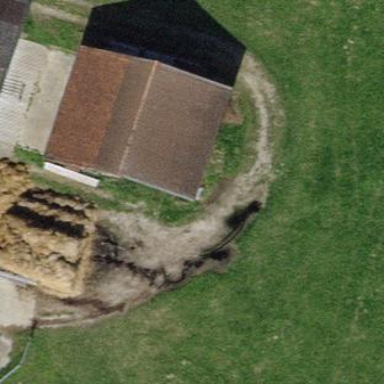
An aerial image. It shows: Farm auxiliary building with gabled roof.